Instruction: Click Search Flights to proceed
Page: home
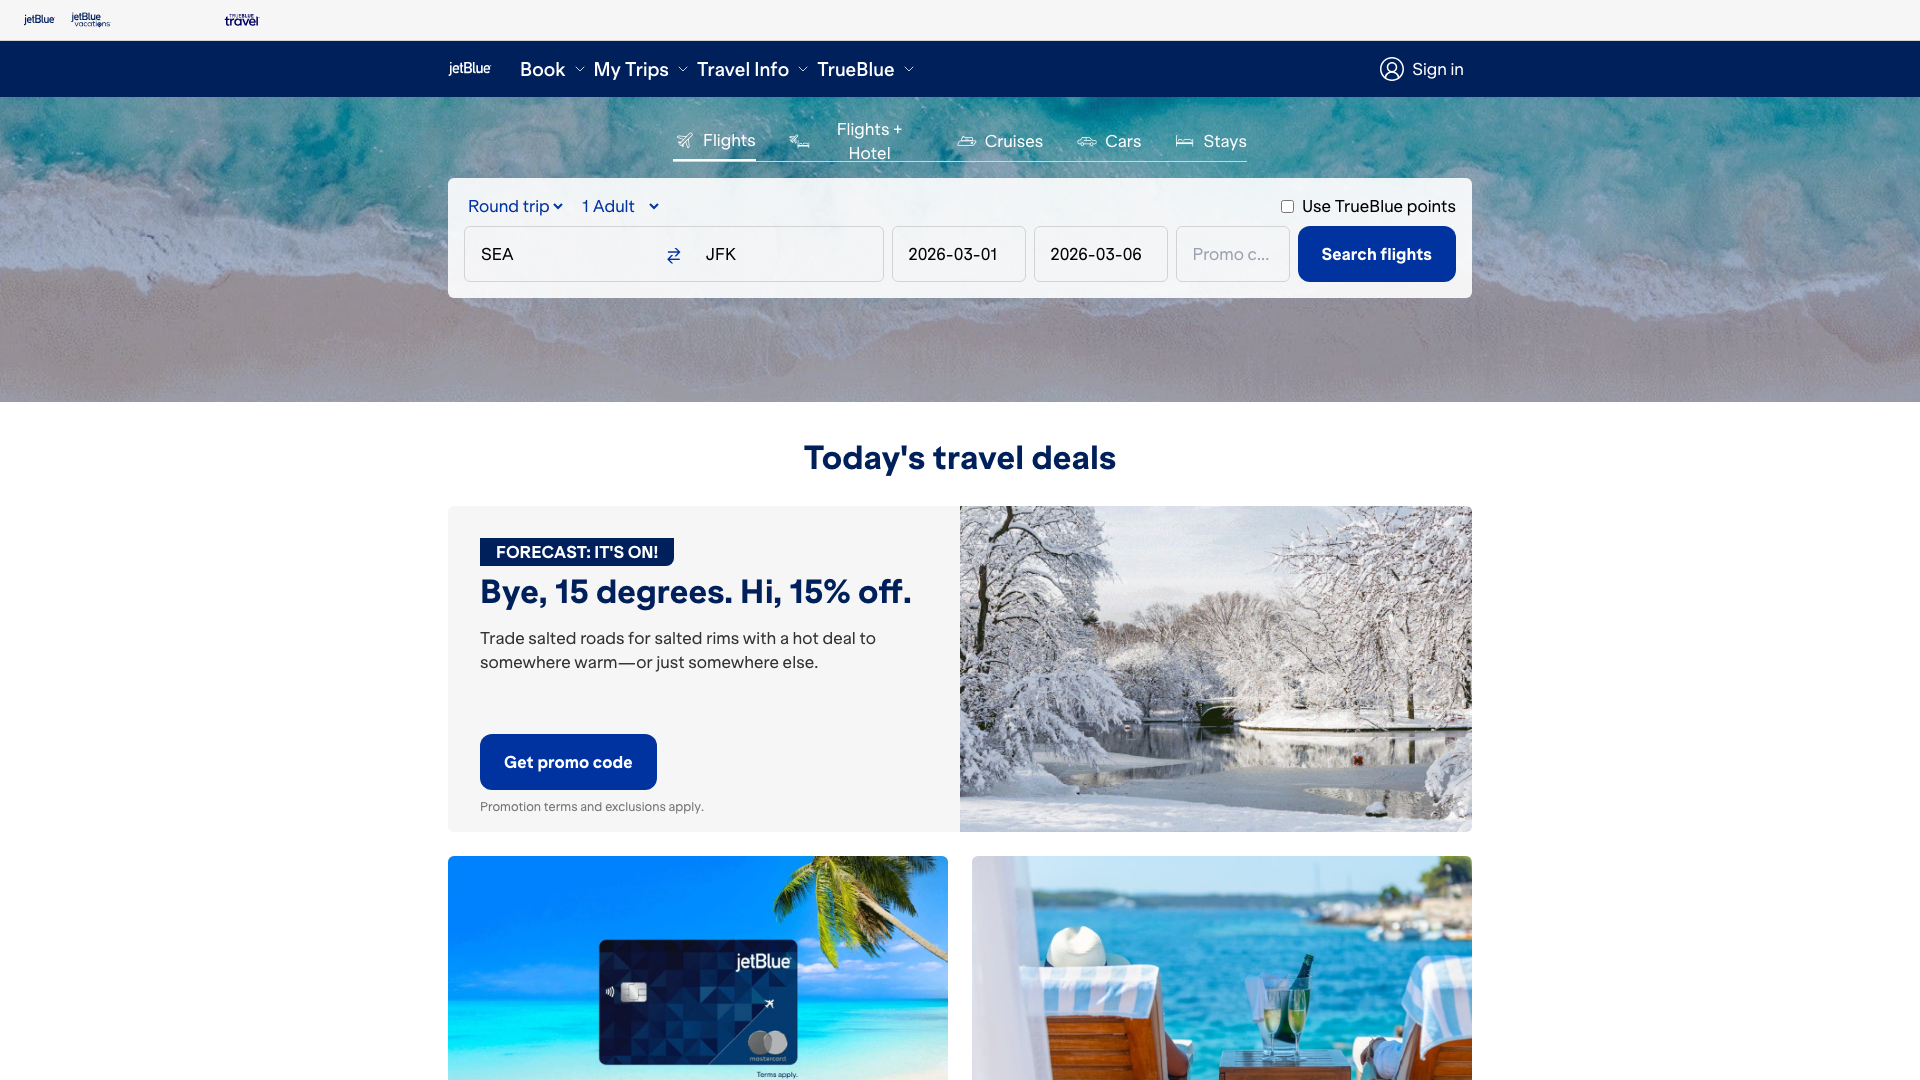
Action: click